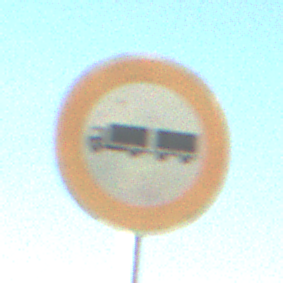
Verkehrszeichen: VerbotLastkraftwagenMitAnhaenger
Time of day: MorningAfternoon
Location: Outdoor (Nature)
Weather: PartlyCloudy
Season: NotSpecified
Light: Natural